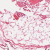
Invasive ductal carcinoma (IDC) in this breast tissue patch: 0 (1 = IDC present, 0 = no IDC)